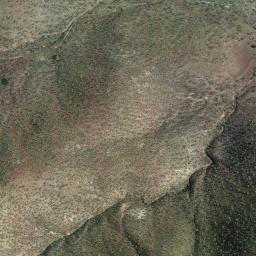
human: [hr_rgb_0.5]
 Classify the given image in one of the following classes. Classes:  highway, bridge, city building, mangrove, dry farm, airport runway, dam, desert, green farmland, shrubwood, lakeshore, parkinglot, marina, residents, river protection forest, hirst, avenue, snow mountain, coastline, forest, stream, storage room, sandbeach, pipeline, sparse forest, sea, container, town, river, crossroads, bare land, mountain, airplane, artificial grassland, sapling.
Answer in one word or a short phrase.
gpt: mountain